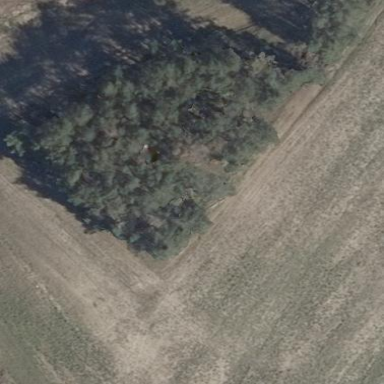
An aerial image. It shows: Forest area.